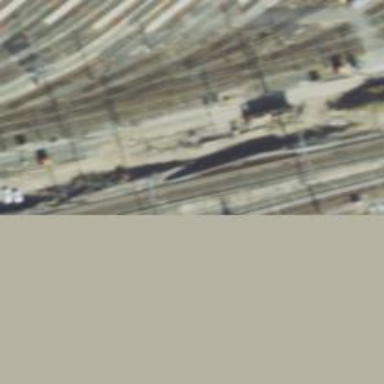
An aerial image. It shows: Disused railway yard.